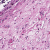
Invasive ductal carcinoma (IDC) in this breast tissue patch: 0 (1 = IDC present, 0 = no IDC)